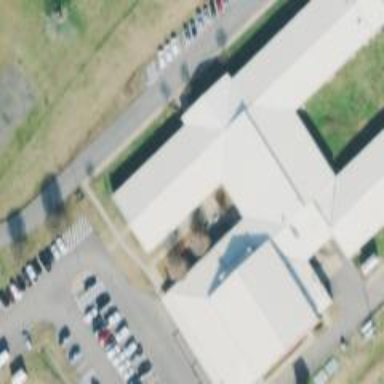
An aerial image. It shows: School.